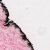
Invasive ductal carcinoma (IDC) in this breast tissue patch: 0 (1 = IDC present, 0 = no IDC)